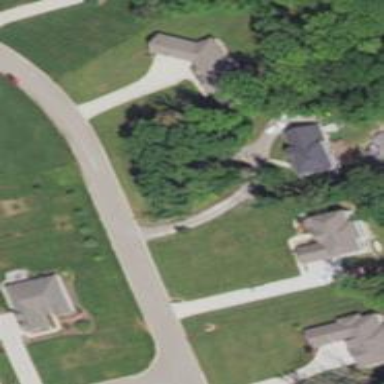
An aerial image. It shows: Driveway leading to service road.